Question: I've noticed that Github picked JavaScript as the language for my Django app:

Is it possible to change it to Python? Or do I need to make a new repository?
---
Solved:
As @Geno Chen said, to change the repository language we have to add the file .gitattributes containing this code:
'''
# to change language of repo from Javascript to Python
*.js linguist-language=Python
'''
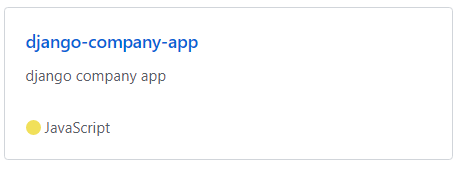
Answer: The <URL> the result with a '.gitattributes' in the repository root containing something like the sample from tutorial, to manually pull up the ratio of specific programming language:
'''
# Example of a '.gitattributes' file which reclassifies '.rb' files as Java:
*.rb linguist-language=Java
'''